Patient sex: F
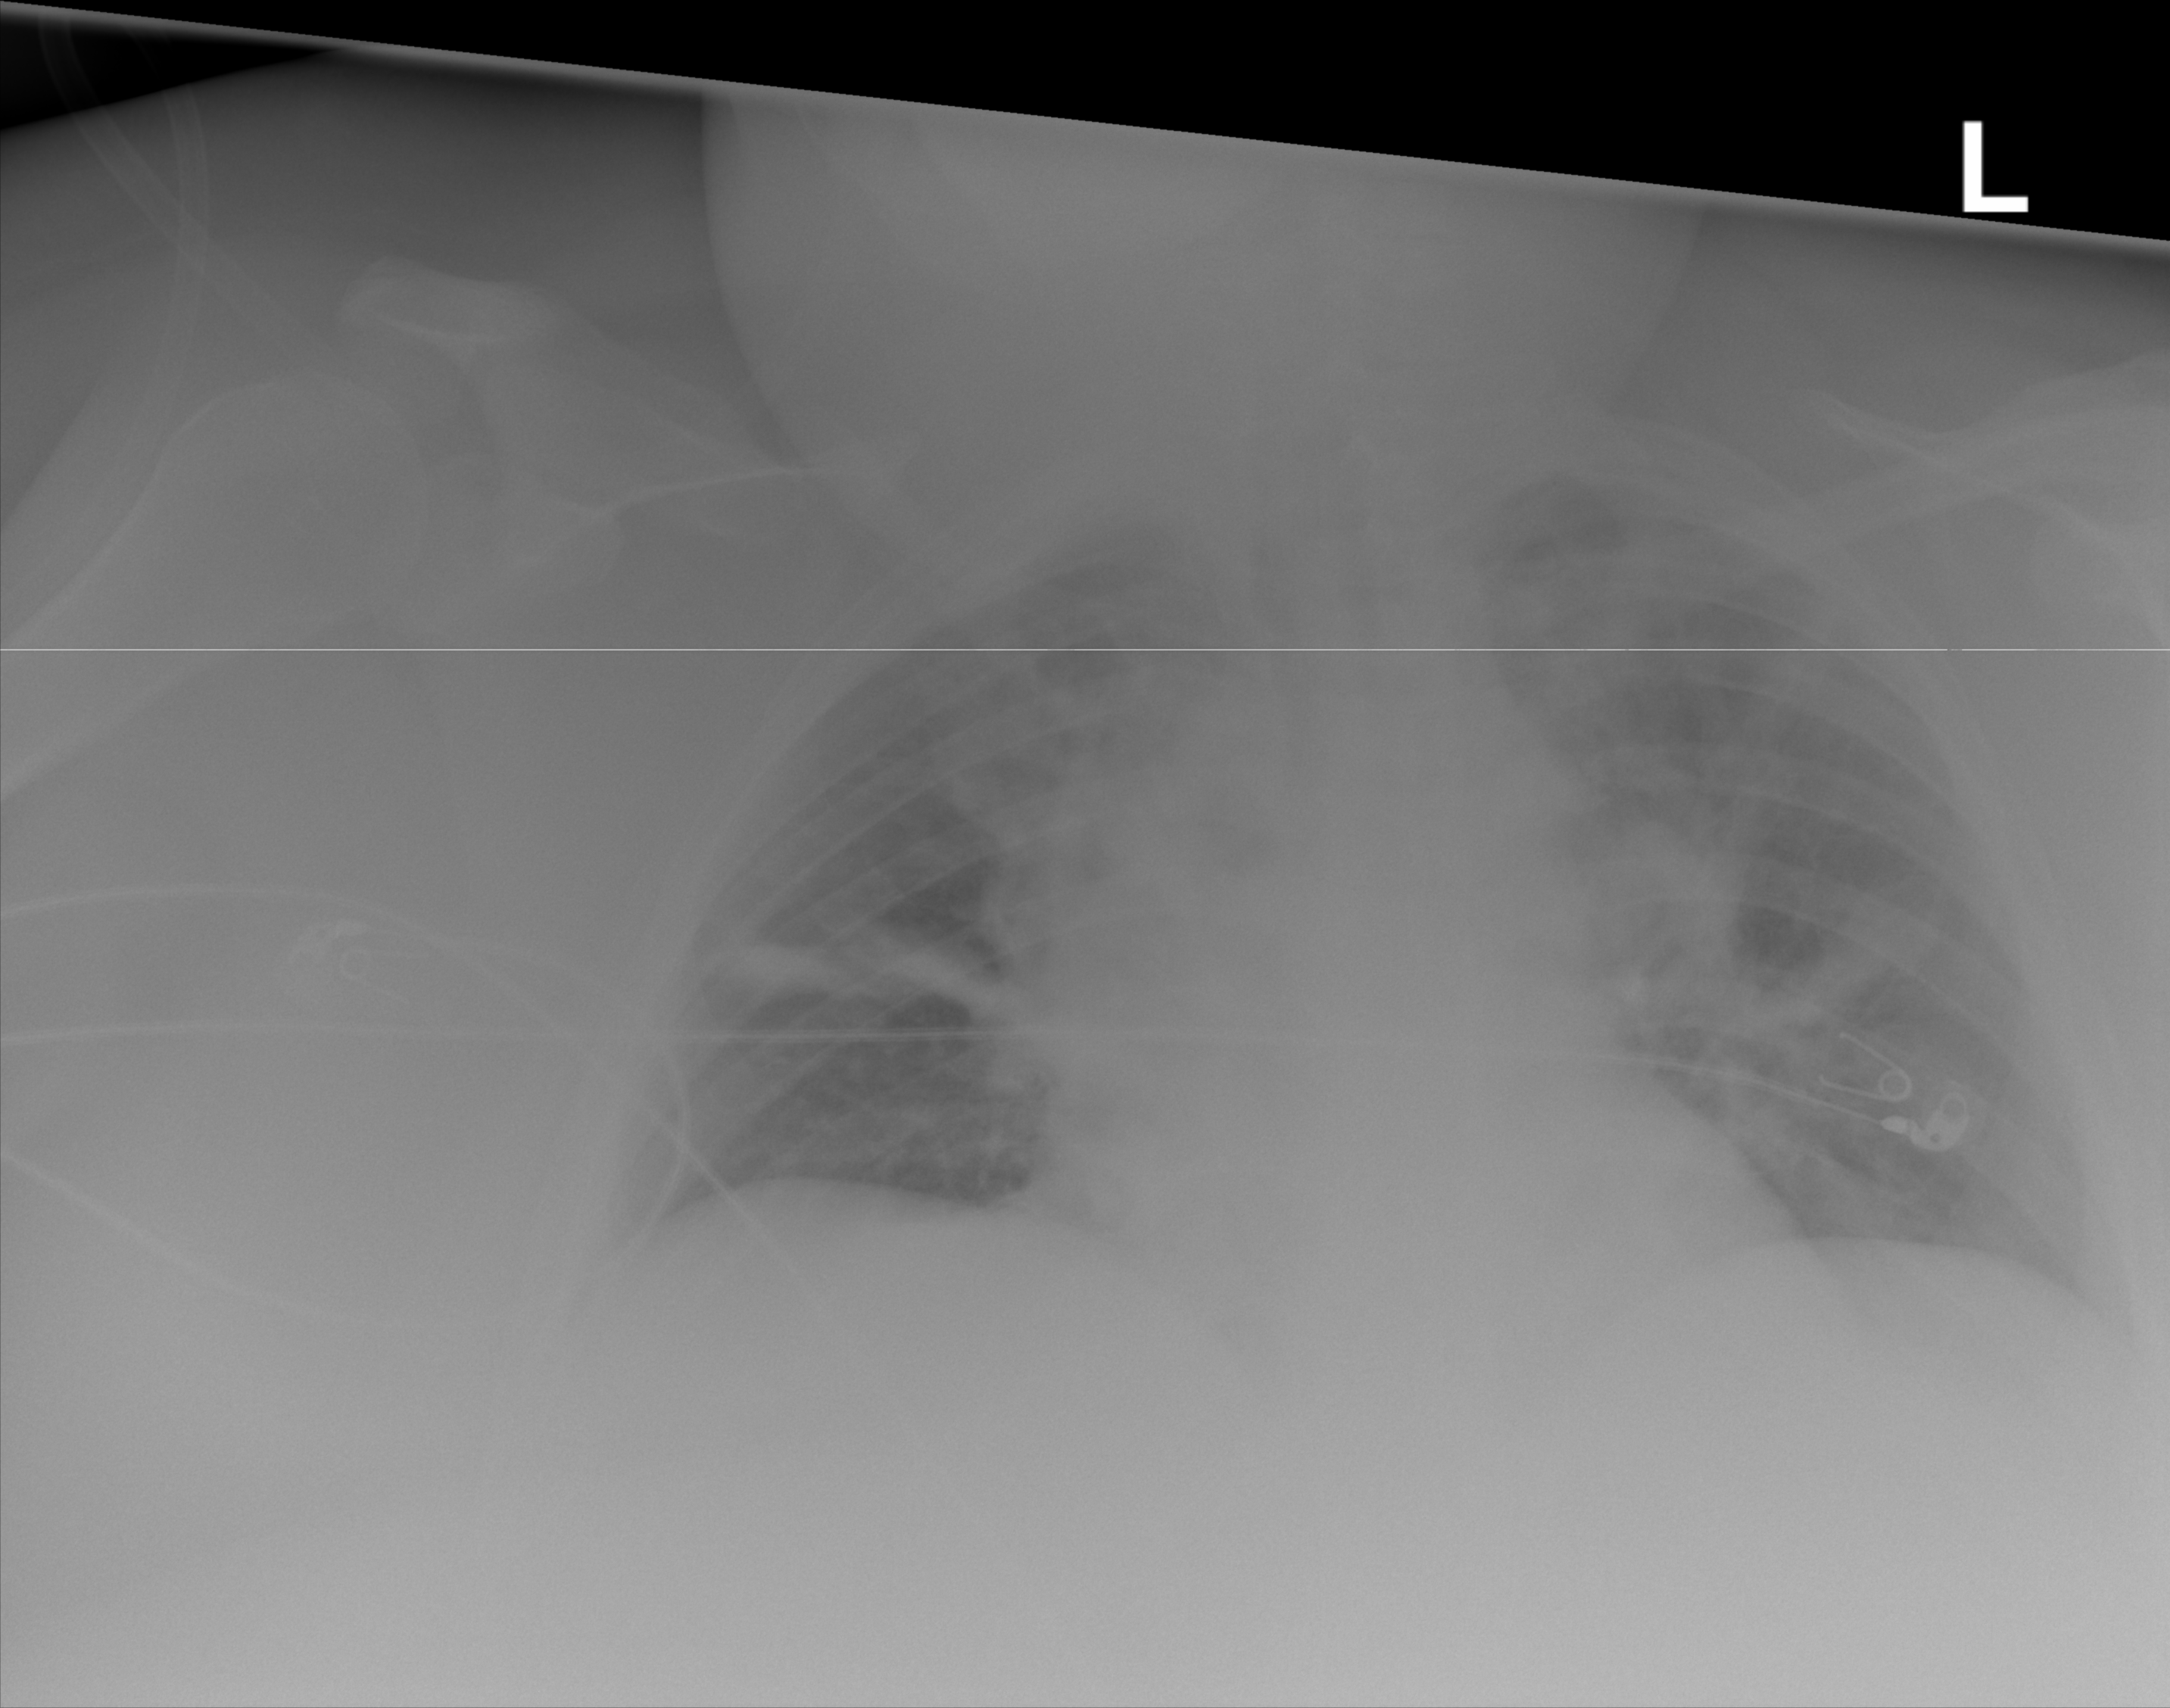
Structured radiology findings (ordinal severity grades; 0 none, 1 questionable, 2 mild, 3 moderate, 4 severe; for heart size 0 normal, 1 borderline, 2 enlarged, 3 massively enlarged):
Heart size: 1
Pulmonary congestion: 2
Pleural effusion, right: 1
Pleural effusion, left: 1
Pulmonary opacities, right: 2
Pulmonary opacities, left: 2
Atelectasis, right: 2
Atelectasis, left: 2